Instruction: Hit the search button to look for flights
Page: home
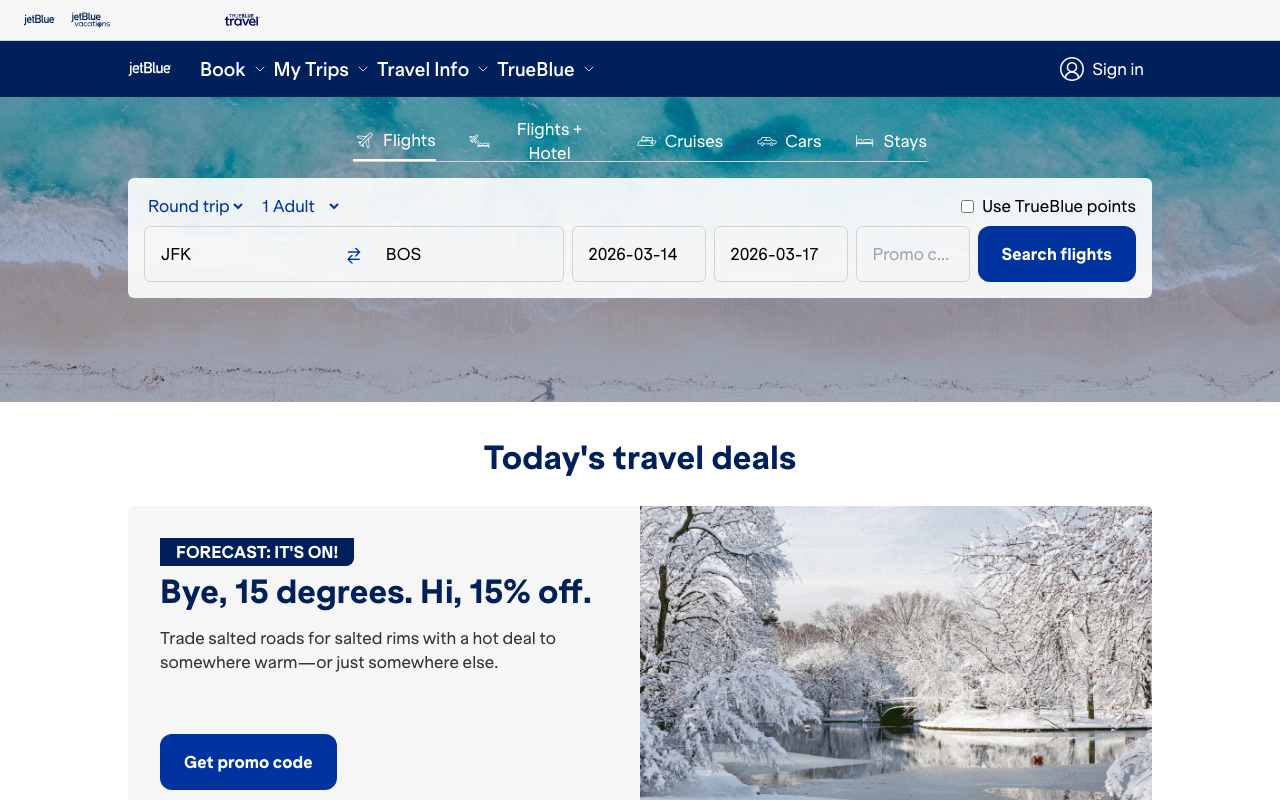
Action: click